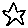
Label: star